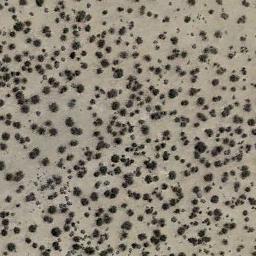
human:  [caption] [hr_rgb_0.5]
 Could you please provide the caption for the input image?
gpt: Some disconnected chaparrals grow in the desert .

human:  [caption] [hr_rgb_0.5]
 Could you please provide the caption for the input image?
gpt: You can see a lot of weeds on this desert .

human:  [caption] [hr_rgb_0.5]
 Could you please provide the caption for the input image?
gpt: Chaparral is evenly distributed on the sand .

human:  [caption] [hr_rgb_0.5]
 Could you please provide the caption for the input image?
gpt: There are some bushes make up the chaparral on the desert .

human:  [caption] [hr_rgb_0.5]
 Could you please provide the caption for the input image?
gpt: The chaparral is approximately evenly distributed .